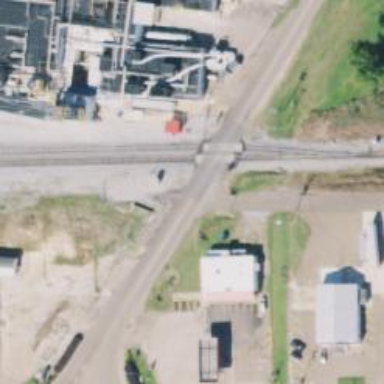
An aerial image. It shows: Level crossing along the railway.